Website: slack
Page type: stored-credit-cards
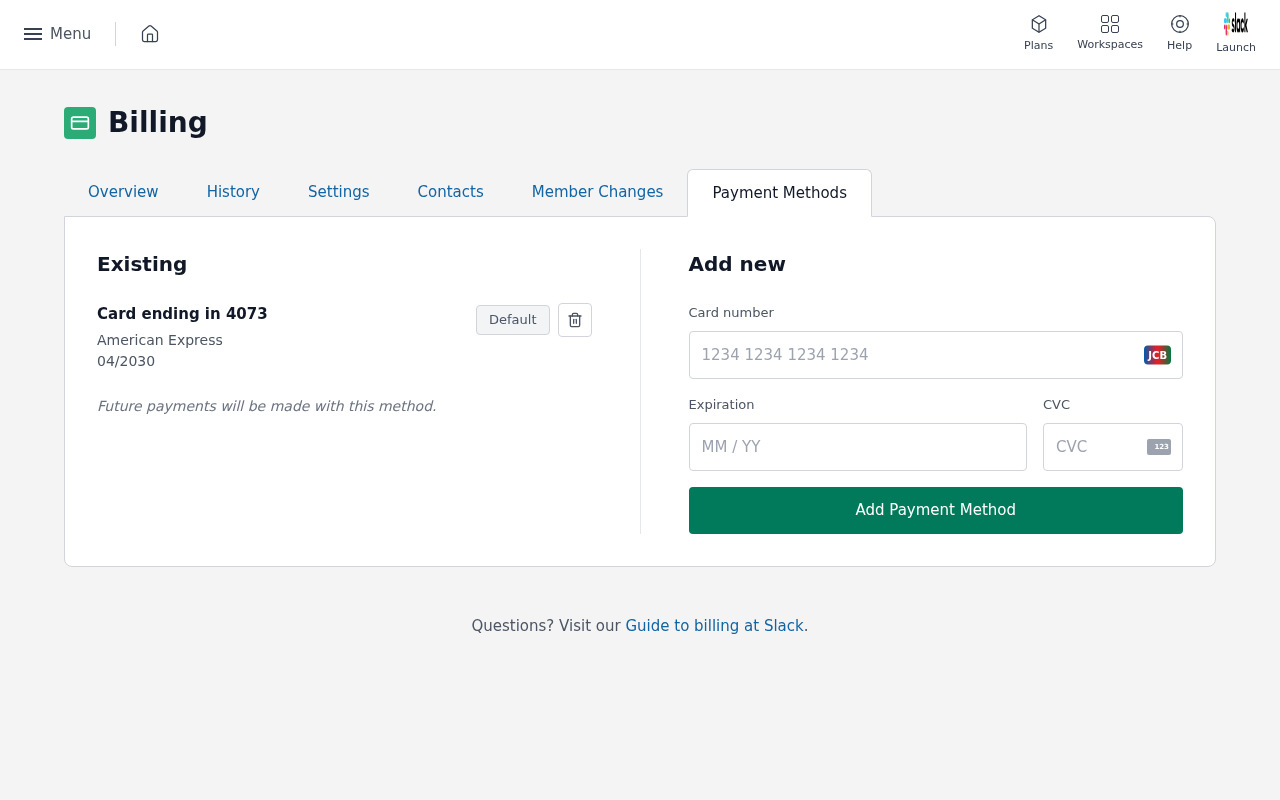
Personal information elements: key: PII_CARD_CVV
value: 5771
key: PII_CARD_EXPIRY
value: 04/2030
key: PII_CARD_EXPIRY
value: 04/30
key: PII_CARD_LAST4
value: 4073
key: PII_CARD_NUMBER
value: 3717 1410 3984 073
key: PII_CARD_TYPE
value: American Express